Interaction volume radius: 5 \u00c5
Interaction volume height: 10 \u00c5
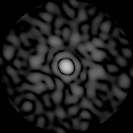
Disorder parameter: 0.8974